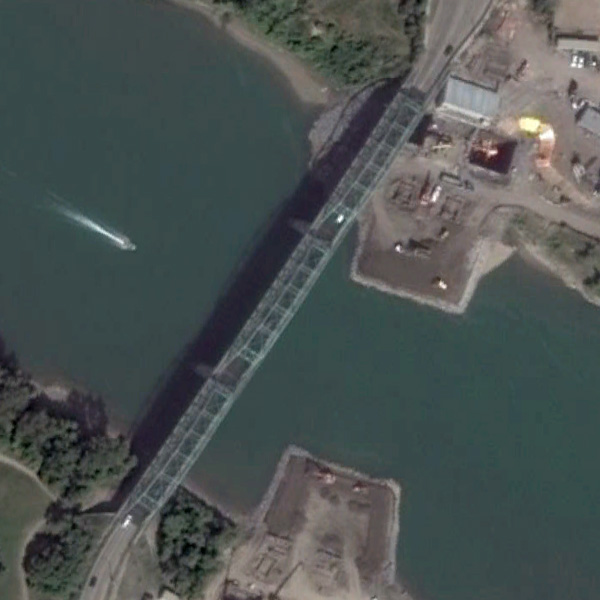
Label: Bridge